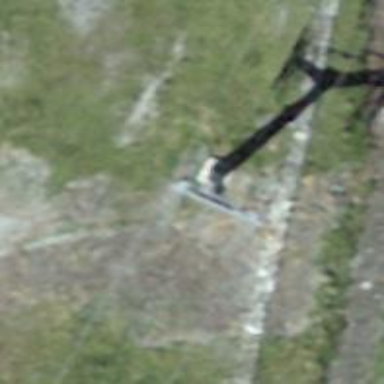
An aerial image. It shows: Pylon for aerialway.